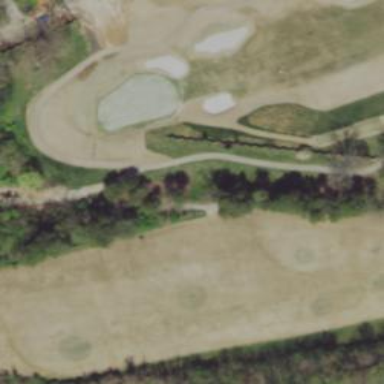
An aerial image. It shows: Serene golf path.